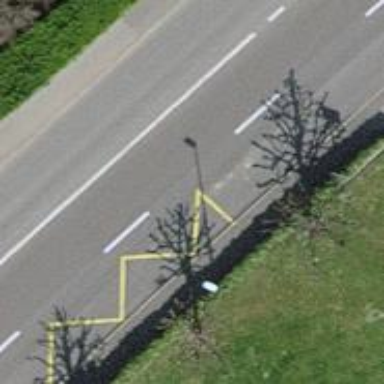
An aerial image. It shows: Bus stop with platform for public transport.